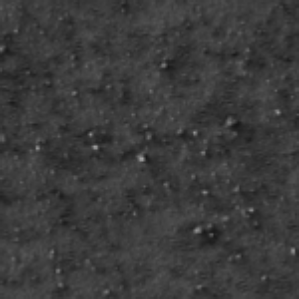
Label: frost